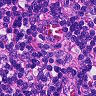
Metastatic tissue present: no